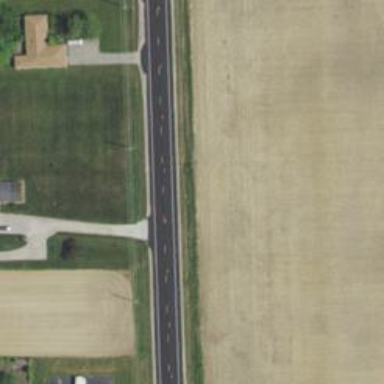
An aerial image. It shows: Primary highway.